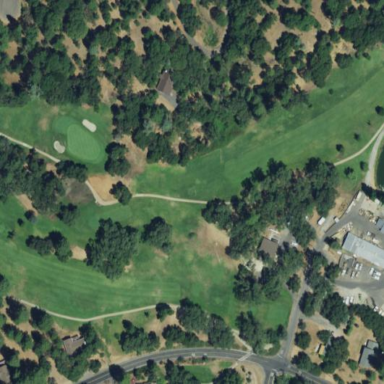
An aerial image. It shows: Golf course.